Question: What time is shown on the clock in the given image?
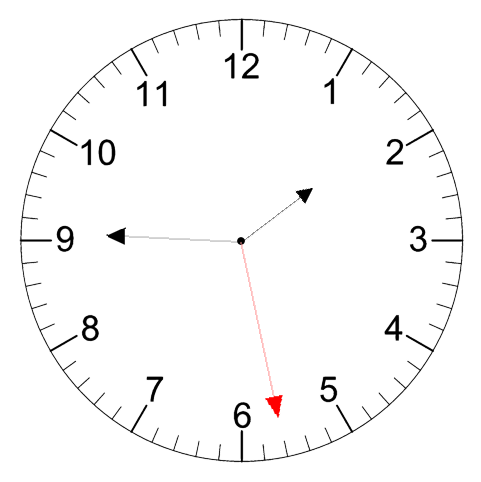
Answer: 01:45:28